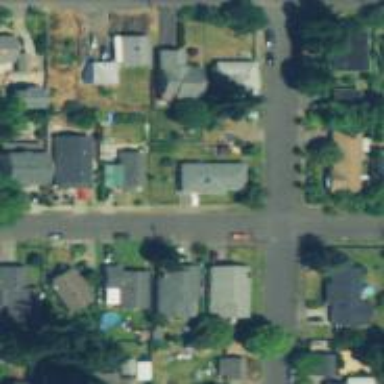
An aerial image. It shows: Residential road with sidewalk on the left.